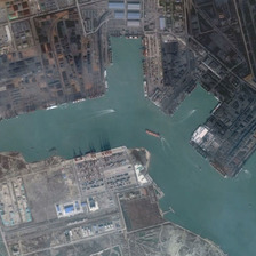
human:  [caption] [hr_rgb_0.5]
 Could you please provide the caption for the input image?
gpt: Several ships were parked in a harbor surrounded by farmland and bare land.

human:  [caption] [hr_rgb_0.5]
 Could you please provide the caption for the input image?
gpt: The ship is in the fields and wasteland around the dock

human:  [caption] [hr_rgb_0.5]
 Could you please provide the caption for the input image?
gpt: Some boats are located in the harbor surrounded by farmland and camps.

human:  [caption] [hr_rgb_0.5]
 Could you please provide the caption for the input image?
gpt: several boats are in a port surrounded by agricultural land and bare land.

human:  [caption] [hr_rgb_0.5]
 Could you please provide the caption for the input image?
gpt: Several boats are in a Port Surrounded by farmland and barley land.